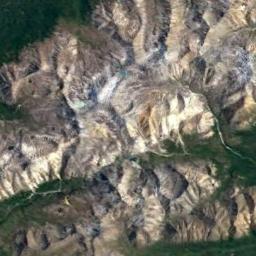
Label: snowberg